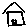
Label: house